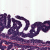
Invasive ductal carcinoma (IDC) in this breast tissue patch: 0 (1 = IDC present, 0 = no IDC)